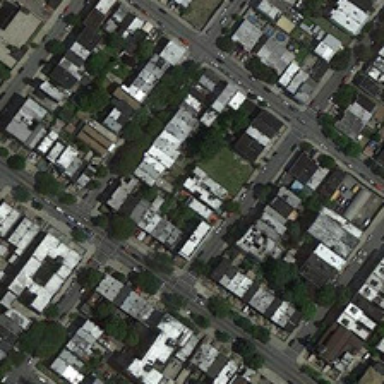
Many buildings and green trees are in a dense residential area .